Question: >
<URL>
I want a radial(polar) plot using gnuplot(i.e in circular co-ordinate system(r,theta):!
Here I have used the values:
How to get such a plot using gnu-plot? If I take positive values say 3400,5300,4700 etc....I must be able to plot them in the same plot in such a way that it is not confusing. Is there a gnu-plot command to directly mention radius and theta instead of x and y co-ordinates to get such a radial plot?
Thanks in advance
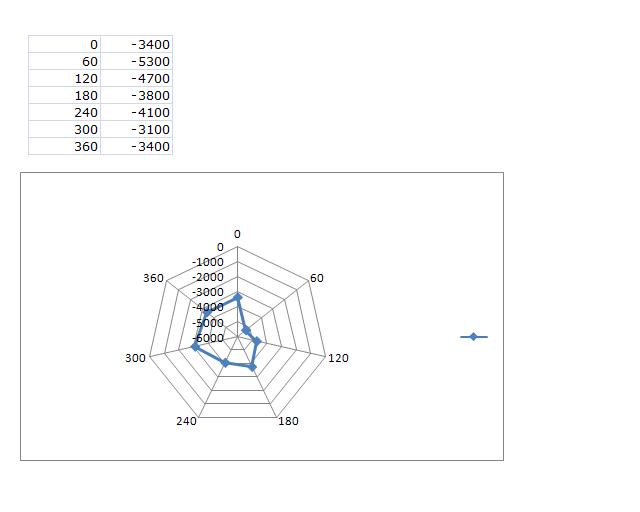
Answer: Possible duplicate: <URL>
The only way I can think of is to use
'''
set ytics ("-1000" 1000, "-2000" 2000, "-3000" 3000, "-4000" 4000, "-5000" 5000, "-6000" 6000)
'''
So instead of the answer of <URL>:
'''
unset border
set polar
set angles degrees
set style line 10 lt 1 lc 0 lw 0.3
set grid polar 60
set grid ls 10
set xrange [-6000:6000]
set yrange [-6000:6000]
set xtics axis
set ytics axis
set xtics scale 0
set xtics ("" 1000, "" 2000, "" 3000, "" 4000, "" 5000, "" 6000)
set ytics ("-1000" 1000, "-2000" 2000, "-3000" 3000, "-4000" 4000, "-5000" 5000, "-6000" 6000)
set size square
set key lmargin
set_label(x, text) = sprintf("set label '%s' at (6500*cos(%f)), (6500*sin(%f)) center", text, x, x)
eval set_label(0, "0")
eval set_label(60, "60")
eval set_label(120, "120")
eval set_label(180, "180")
eval set_label(240, "240")
eval set_label(300, "300")
set style line 11 lt 1 lw 2 pt 2 ps 2
plot "-" u 1:(-1*$2) t "Max strain" w lp ls 11
0 -3400
60 -5300
120 -4700
180 -3800
240 -4100
300 -3100
360 -3400
e
'''